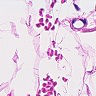
Metastatic tissue present: no